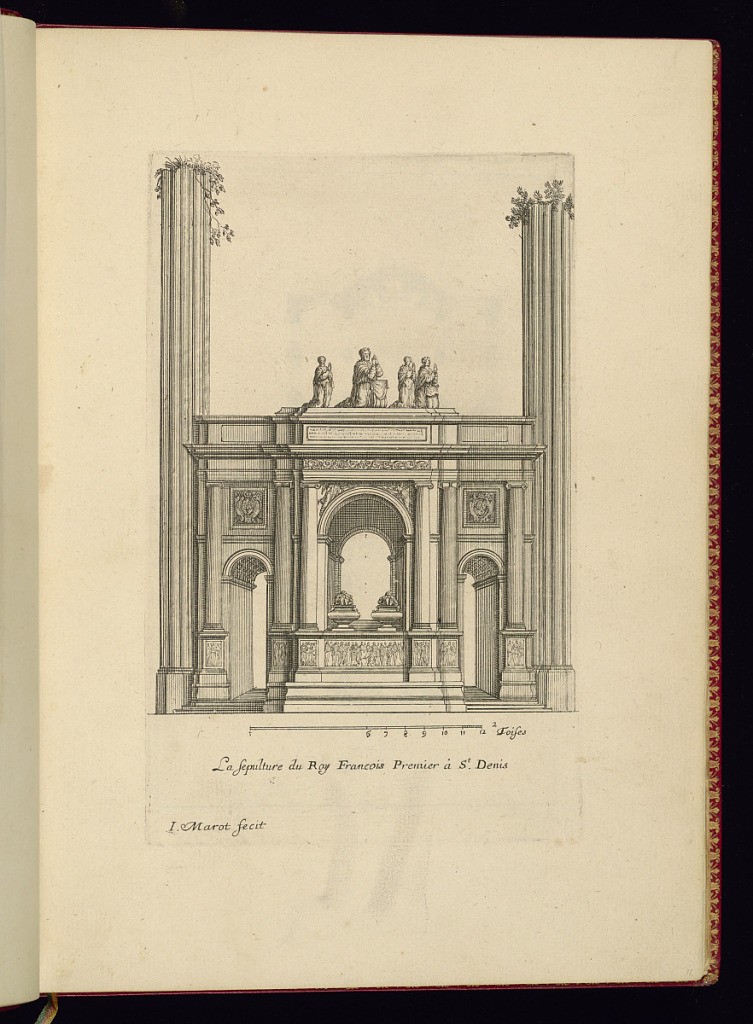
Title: La Sepulture du Roy Francois Premier à St. Denis
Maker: Jean Marot, French, 1619 - 1679
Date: ca.1635–ca.1660
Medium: Etching on laid paper
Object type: Print
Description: Architectural elevation of the façade of the mausoleum of the French King Francis the first at St. Denis, in the form of a triumphal arch topped with kneeling figures. A scale below. The plate is titled and signed.